Aerial crown-view tile of a tropical tree (Barro Colorado Island, Panama), acquired 20250915:
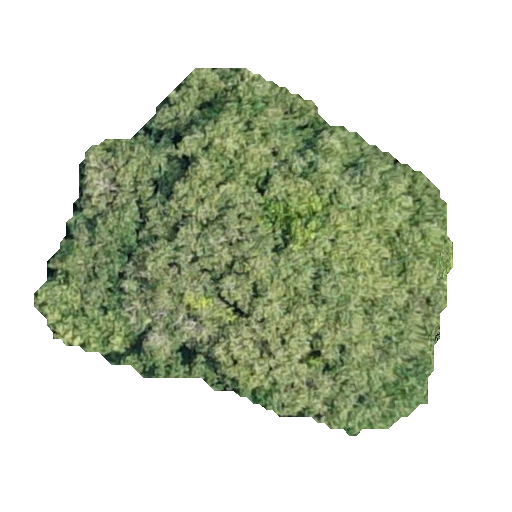
Species: Prioria copaifera
GBIF accepted scientific name: Prioria copaifera
Crown area: 150.01 m²